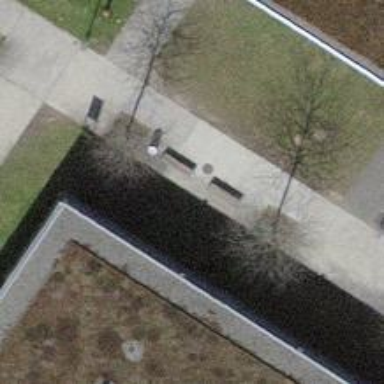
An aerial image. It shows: Bench.